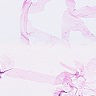
Metastatic tissue present: no